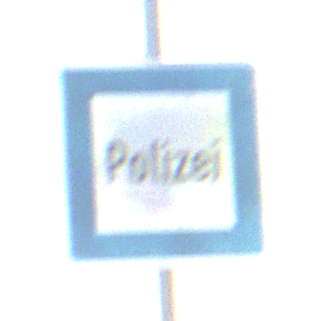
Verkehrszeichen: Polizei
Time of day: SunriseSunset
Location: Outdoor (Nature)
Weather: PartlyCloudy
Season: NotSpecified
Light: Natural